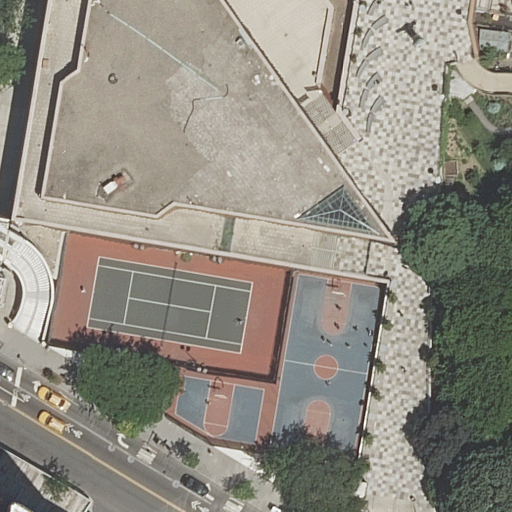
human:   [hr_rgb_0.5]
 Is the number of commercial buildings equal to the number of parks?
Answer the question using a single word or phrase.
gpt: no

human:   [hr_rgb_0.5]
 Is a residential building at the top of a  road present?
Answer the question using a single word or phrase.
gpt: yes

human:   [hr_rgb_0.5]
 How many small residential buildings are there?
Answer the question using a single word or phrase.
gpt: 0

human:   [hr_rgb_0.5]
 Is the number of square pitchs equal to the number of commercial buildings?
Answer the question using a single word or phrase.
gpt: yes

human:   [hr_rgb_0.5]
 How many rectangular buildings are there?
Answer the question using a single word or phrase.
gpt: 1

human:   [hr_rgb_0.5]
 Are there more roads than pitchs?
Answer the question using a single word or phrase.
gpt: yes

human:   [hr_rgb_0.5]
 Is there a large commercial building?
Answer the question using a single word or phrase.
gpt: no

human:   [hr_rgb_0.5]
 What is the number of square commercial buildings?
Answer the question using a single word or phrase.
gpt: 0

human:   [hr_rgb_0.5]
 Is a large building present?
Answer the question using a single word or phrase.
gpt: yes

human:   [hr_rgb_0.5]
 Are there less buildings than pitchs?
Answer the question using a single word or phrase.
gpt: no

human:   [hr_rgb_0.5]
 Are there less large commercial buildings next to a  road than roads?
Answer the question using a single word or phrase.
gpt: yes

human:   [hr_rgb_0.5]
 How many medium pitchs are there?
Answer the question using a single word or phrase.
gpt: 0

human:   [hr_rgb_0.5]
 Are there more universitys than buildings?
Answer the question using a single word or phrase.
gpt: no

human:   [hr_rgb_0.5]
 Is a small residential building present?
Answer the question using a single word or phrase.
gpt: no

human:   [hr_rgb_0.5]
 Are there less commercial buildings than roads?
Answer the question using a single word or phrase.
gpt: yes

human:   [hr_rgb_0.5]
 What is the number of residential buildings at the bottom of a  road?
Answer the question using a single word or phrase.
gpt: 1

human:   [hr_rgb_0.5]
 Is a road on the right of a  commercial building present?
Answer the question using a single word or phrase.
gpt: no

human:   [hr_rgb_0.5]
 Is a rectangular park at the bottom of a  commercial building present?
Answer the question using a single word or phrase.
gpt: no

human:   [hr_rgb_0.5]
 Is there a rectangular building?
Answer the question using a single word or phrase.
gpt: yes

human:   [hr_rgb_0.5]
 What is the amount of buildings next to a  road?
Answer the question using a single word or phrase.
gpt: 2

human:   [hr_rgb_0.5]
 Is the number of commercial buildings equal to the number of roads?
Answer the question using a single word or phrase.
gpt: no

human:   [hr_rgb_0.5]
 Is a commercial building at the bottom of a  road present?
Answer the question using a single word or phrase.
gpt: no

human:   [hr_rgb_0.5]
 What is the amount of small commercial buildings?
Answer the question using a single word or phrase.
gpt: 0

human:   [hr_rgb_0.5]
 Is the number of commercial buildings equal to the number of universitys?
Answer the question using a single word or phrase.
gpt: no

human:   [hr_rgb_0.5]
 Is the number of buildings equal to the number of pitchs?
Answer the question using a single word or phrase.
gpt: yes

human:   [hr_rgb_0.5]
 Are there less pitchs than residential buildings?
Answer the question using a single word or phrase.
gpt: no

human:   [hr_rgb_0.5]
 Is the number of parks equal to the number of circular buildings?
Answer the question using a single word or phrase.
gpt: no

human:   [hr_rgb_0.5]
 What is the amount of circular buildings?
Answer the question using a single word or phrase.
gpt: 0

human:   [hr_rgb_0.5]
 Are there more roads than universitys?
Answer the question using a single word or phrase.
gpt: yes

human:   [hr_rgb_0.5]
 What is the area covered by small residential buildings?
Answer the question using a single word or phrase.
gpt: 0m2

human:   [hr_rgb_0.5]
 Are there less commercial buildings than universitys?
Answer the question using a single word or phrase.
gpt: yes

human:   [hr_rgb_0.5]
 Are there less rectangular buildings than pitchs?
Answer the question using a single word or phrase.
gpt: yes

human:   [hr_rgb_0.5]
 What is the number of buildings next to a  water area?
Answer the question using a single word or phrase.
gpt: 0

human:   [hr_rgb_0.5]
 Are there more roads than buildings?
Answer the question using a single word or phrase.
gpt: yes

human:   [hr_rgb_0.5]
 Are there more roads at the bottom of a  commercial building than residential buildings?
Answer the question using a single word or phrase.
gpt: no

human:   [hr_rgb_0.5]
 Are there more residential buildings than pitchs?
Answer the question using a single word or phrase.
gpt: no